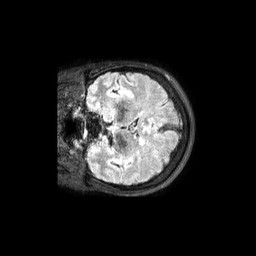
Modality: FLAIR
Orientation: coronal
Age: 52
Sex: female
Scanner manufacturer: philips
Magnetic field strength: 3 T
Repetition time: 4.8 s
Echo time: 0.34 s